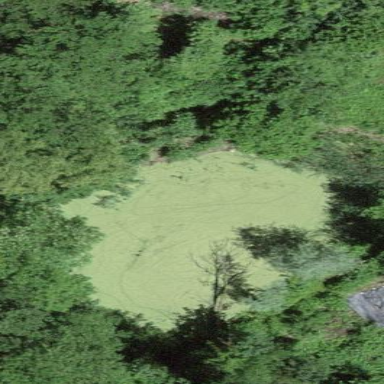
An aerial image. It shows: Pond surrounded by natural water.